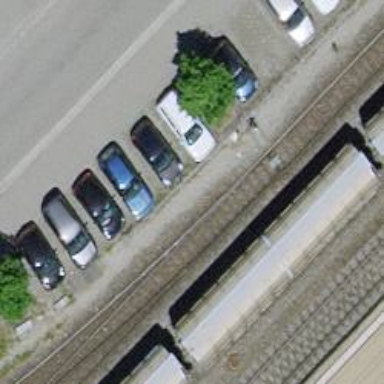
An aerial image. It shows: Railway switch.